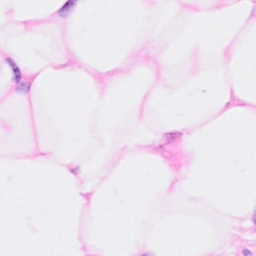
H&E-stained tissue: Breast